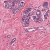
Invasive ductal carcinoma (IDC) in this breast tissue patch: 0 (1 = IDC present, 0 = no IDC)